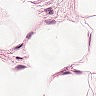
Metastatic tissue present: no